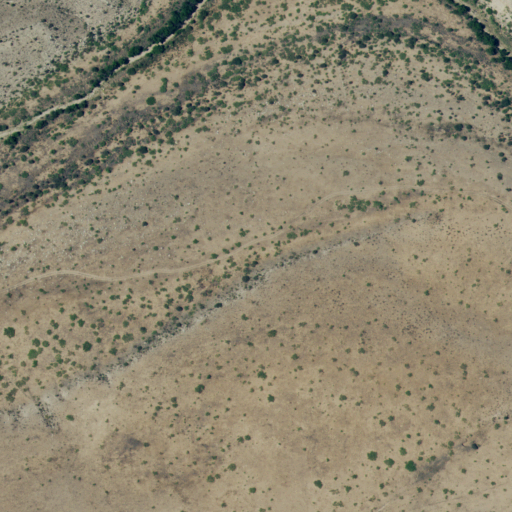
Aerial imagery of valley in New Mexico named Burts Canyon containing shrub and grassland